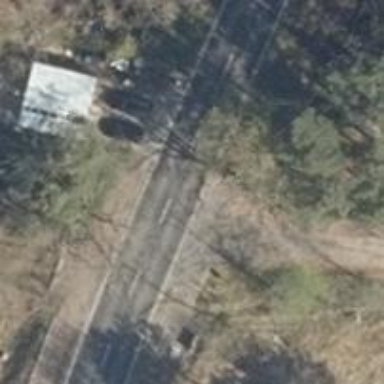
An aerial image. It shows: Driveway leading to service road.